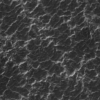
Label: not_dusty